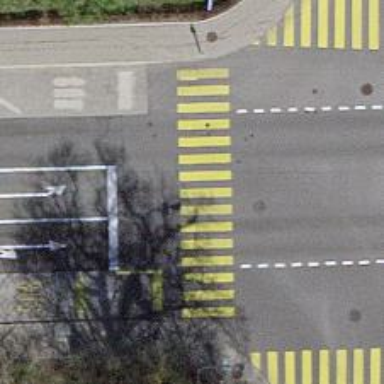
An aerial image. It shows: Crossing with traffic signals.